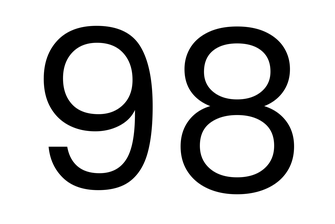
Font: Poppins-Regular